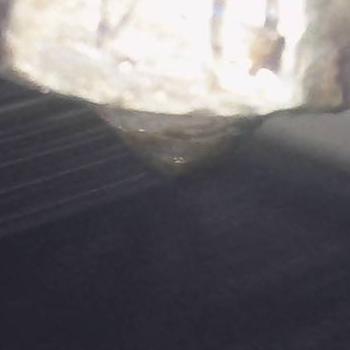
Flow rate: 66%